Aerial crown-view tile of a tropical tree (Barro Colorado Island, Panama), acquired 20240716:
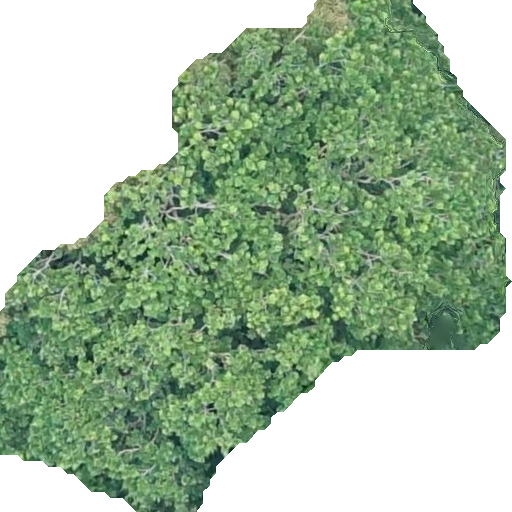
Species: Anacardium excelsum
GBIF accepted scientific name: Anacardium excelsum
Crown area: 262.038 m²